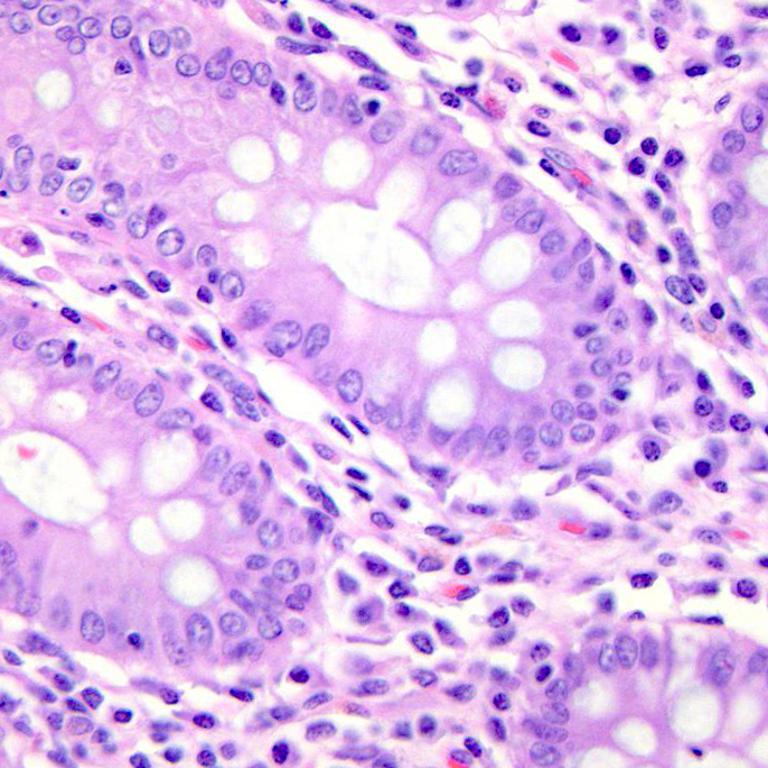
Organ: colon
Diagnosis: benign